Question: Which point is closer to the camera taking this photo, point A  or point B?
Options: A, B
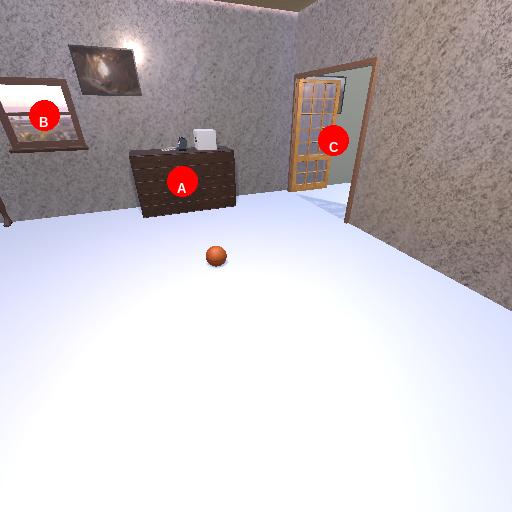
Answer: A